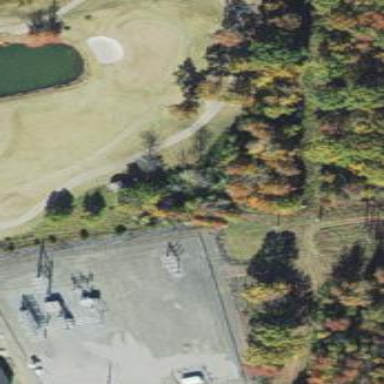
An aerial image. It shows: Power substation.